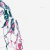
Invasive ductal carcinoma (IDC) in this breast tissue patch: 0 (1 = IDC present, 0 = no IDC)